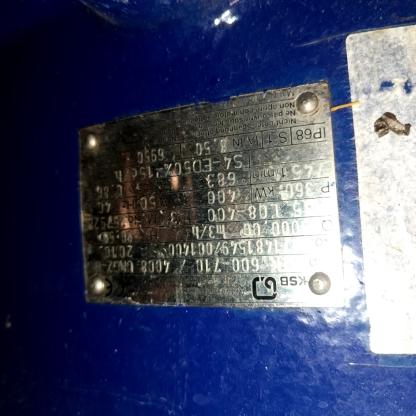
Klasa: tabliczka-znamionowa